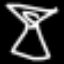
Label: hourglass